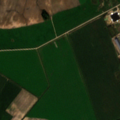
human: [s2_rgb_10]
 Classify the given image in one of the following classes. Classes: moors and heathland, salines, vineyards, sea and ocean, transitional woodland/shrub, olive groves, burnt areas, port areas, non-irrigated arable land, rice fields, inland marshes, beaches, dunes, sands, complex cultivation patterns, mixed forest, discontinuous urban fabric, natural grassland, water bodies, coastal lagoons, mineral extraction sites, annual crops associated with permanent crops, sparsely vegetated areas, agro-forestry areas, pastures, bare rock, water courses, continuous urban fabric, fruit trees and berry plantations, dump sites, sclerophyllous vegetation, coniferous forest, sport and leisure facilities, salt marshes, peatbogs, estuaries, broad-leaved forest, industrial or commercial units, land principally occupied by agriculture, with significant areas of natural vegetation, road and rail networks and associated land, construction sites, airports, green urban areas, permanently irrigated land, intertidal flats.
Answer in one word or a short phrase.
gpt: industrial or commercial units, non-irrigated arable land, pastures